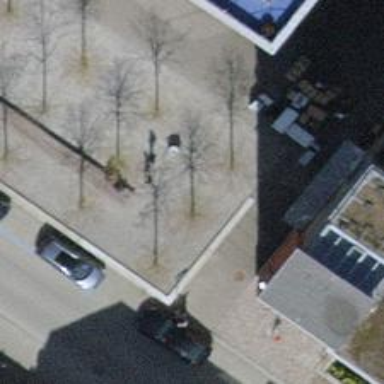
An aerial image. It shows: Pedestrian path with asphalt surface.